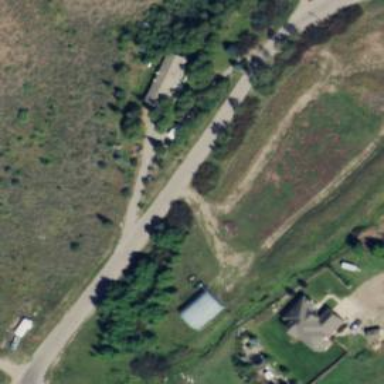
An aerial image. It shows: Driveway leading to service road.